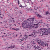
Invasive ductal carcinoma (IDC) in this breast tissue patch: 1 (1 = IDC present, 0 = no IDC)